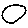
Label: circle